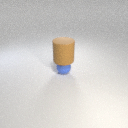
large brown rubber cylinder above small blue rubber sphere